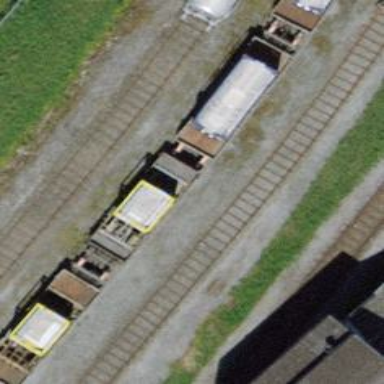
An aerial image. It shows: Rail spur service.